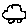
Label: car